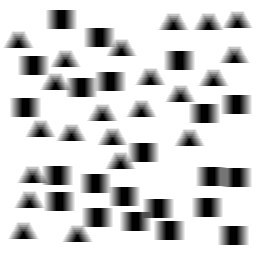
Squares: 22
Triangles: 22
Stars: 0
Total shapes: 44